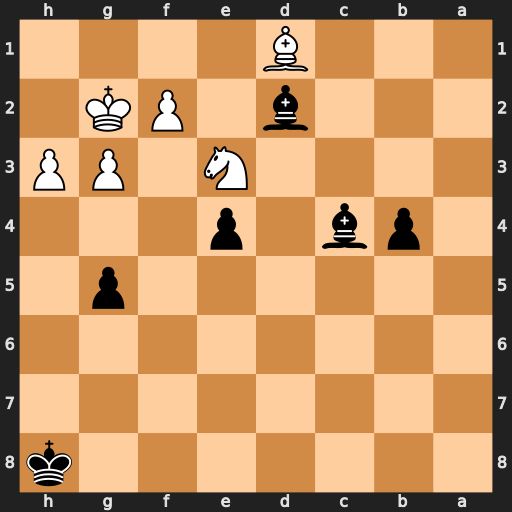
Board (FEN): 7k/8/8/6p1/1pb1p3/4N1PP/3b1PK1/3B4
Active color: b
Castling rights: -
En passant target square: -
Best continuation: Bxe3 fxe3 b3 Bxb3 Bxb3